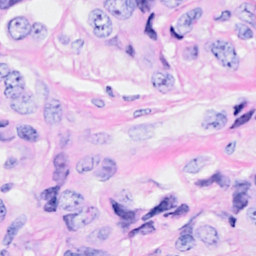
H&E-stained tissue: Breast